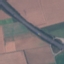
Land use / land cover class: Highway